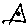
Label: triangle